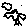
Label: bird